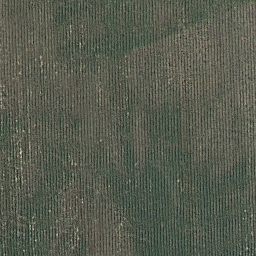
Label: agricultural